Aerial crown-view tile of a tropical tree (Barro Colorado Island, Panama), acquired 20240716:
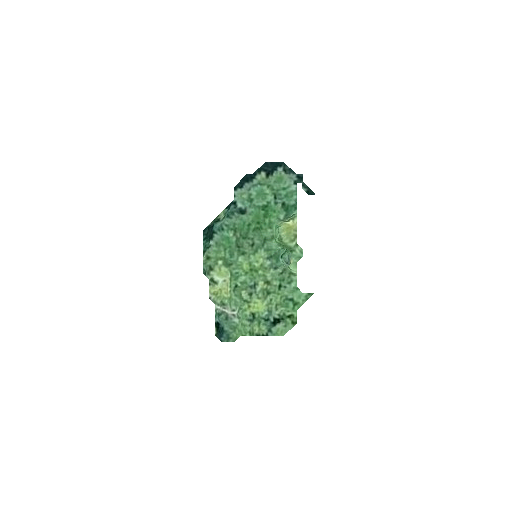
Species: Alseis blackiana
GBIF accepted scientific name: Alseis blackiana
Crown area: 21.308 m²